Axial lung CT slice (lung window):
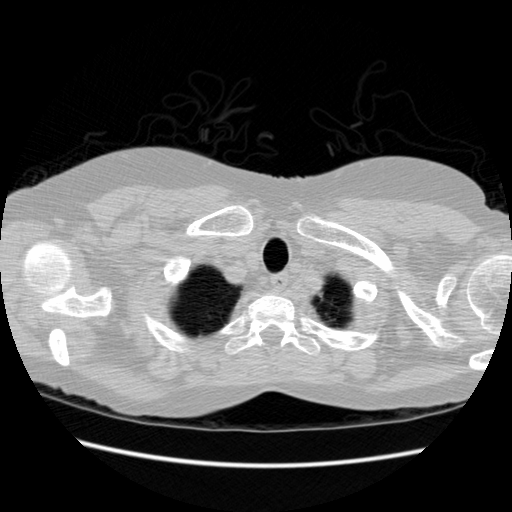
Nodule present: no